Question: I would like the red button to be animated towards the leading position of the second button :

Some examples showed how to change the "constant" with numbers, but I would like to put automatically at the leading position of the second button.
I tried this, but the red button does not move, the animations log is correctly called though :
'''
- (void)updateConstr{
NSLayoutConstraint *newLeading = [NSLayoutConstraint
constraintWithItem:self.redB
attribute:NSLayoutAttributeLeading
relatedBy:NSLayoutRelationEqual
toItem:self.secondButton
attribute:NSLayoutAttributeLeading
multiplier:1.0
constant:0.0f];
self.leadingConstraint = newLeading;//is an IBOutlet pointing on the constraint (see the image)
[self.redB setNeedsUpdateConstraints];
[UIView animateWithDuration:0.5 animations:^{
[self.redB layoutIfNeeded];
NSLog(@"animations");//is called, but the red button does not move
}];
}
- (IBAction)firstAction:(id)sender { //after a click on button "one"
NSLog(@"firstAction");
[self updateConstr];
}
'''
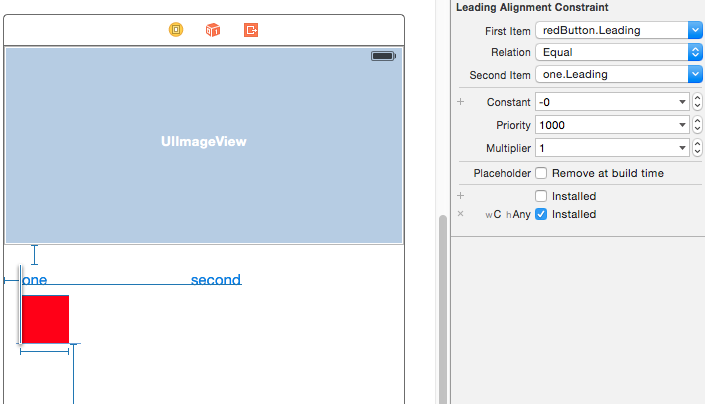
Answer: This must do it:
'''
- (void)updateConstr{
NSLayoutConstraint *newLeading = [NSLayoutConstraint
constraintWithItem:self.redB
attribute:NSLayoutAttributeLeading
relatedBy:NSLayoutRelationEqual
toItem:self.secondButton
attribute:NSLayoutAttributeLeading
multiplier:1.0
constant:0.0f];
[self.redB.superview removeConstraint: self.leadingConstraint];
[self.redB.superview addConstraint: newLeading];
self.leadingConstraint = newLeading;
[UIView animateWithDuration:0.5 animations:^{
[self.redB layoutIfNeeded];
}];
}
'''